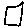
Label: square